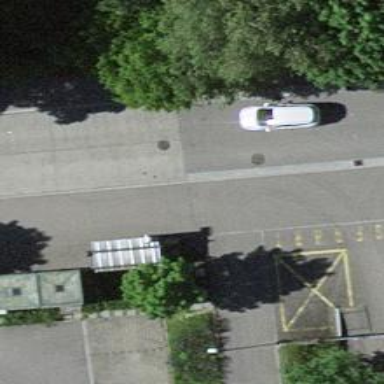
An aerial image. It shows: Public transport stop position.